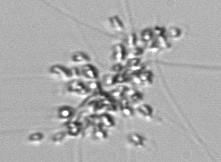
Label: Chaetoceros_didymus_TAG_external_flagellate